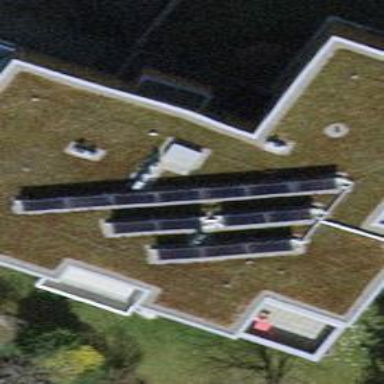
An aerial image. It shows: Building with tiled roof.